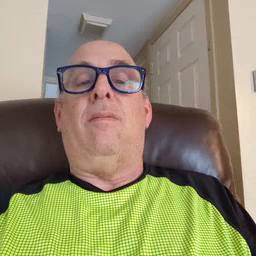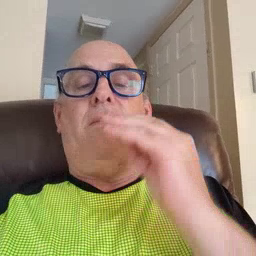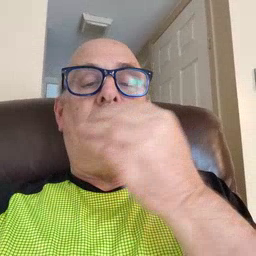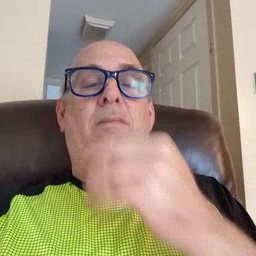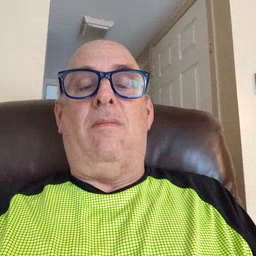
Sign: flower